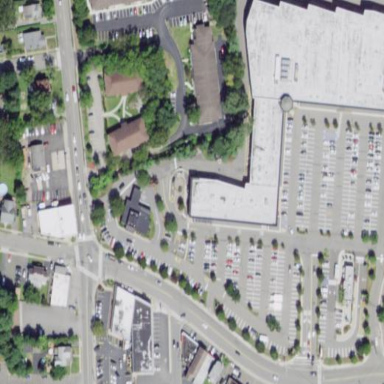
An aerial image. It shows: Retail building that is part of mall.